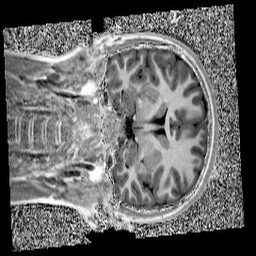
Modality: UNIT1
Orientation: coronal
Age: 10
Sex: female
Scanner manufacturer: siemens
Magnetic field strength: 3 T
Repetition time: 4 s
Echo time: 0.00303 s